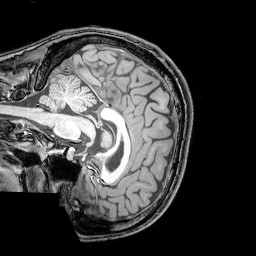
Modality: T1w
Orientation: sagittal
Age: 22
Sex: male
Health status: healthy
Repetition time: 0.081 s
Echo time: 0.037 s